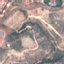
Land use / land cover class: PermanentCrop